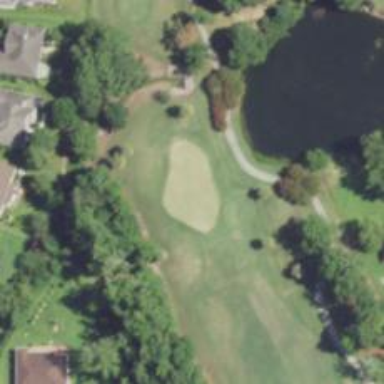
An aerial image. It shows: Golf hole.